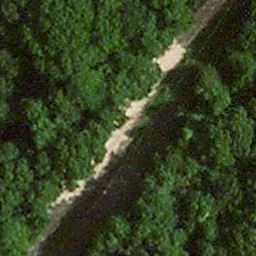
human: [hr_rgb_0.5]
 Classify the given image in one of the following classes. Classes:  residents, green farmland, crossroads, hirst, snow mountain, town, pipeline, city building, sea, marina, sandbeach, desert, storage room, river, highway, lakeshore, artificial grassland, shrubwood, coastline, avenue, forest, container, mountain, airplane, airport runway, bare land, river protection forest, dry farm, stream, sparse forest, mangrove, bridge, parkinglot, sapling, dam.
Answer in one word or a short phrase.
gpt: avenue